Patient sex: F
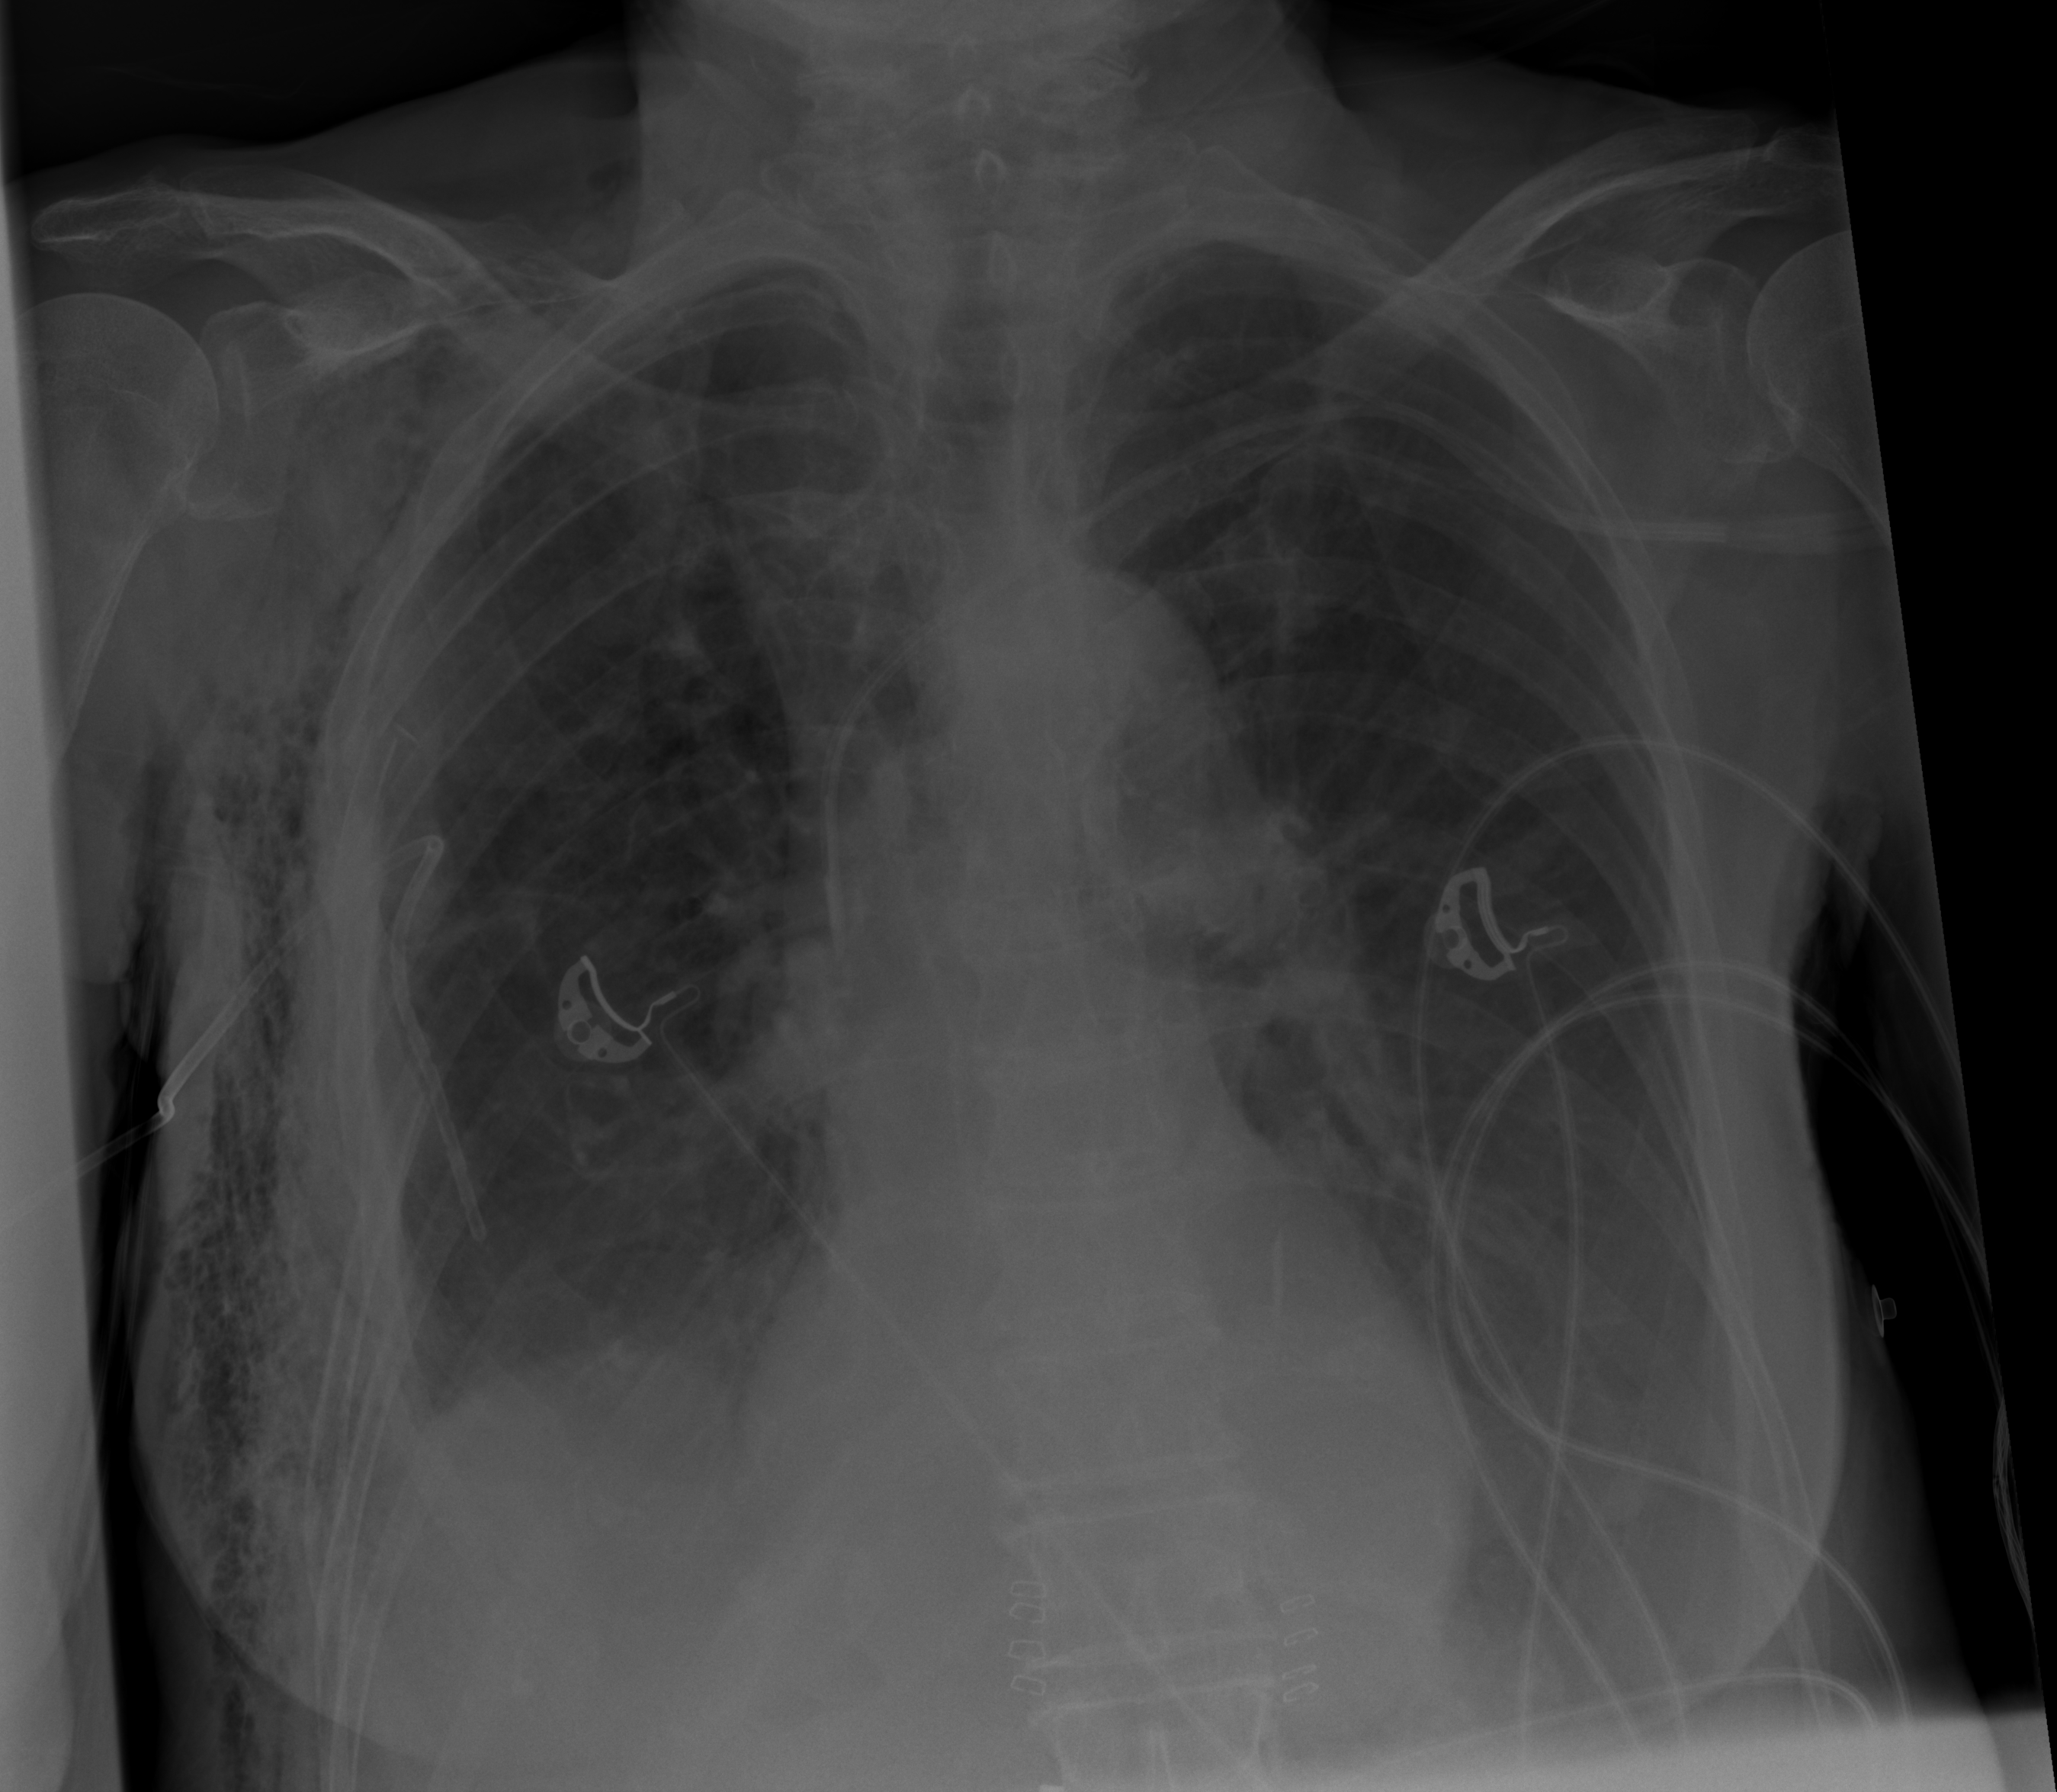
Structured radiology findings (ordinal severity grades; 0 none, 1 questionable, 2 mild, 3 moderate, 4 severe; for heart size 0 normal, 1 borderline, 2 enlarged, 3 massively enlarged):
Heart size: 0
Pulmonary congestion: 0
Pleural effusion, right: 2
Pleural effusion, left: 2
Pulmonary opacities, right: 0
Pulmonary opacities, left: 0
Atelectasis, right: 2
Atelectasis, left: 0